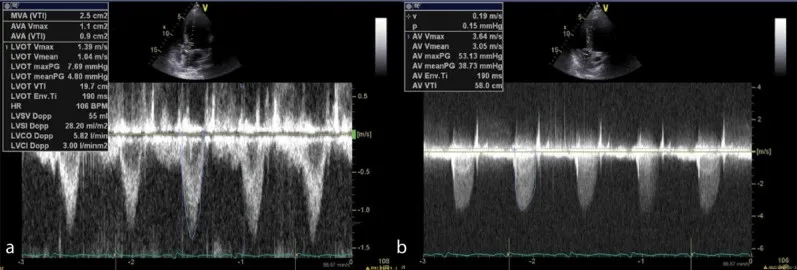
Pulse wave Doppler (2a) and continuous wave Doppler (2b) with evidence of left ventricular outflow obstruction.
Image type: radiology (ultrasound)